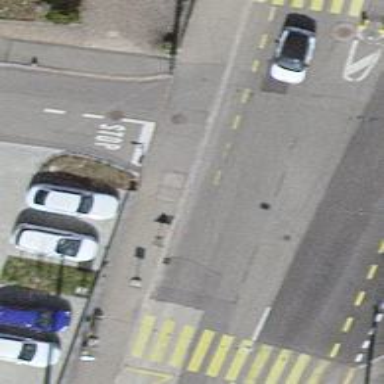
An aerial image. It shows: Stop road.